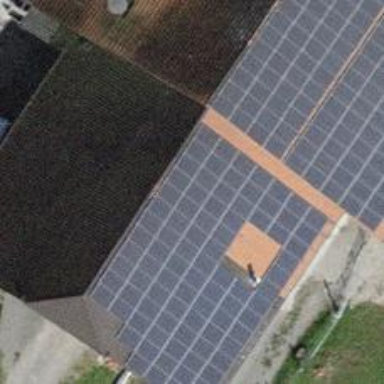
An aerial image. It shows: Solar power generator.